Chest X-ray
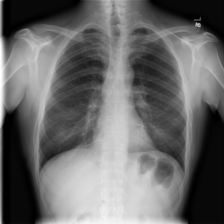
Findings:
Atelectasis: negative
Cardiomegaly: negative
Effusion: negative
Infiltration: negative
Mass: negative
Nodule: negative
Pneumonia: negative
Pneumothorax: negative
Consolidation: negative
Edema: negative
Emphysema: negative
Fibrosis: negative
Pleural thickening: negative
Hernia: negative